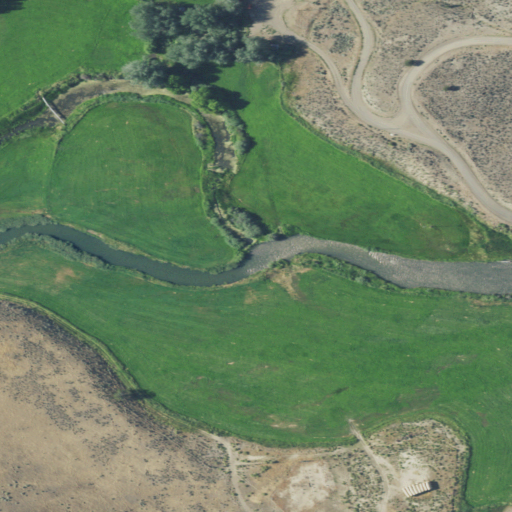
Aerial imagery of valley in Oregon named Warm Springs Valley containing cultivated crops, shrub, herbaceous wetlands, grassland, woody wetlands, open water, open development, and low intensity development